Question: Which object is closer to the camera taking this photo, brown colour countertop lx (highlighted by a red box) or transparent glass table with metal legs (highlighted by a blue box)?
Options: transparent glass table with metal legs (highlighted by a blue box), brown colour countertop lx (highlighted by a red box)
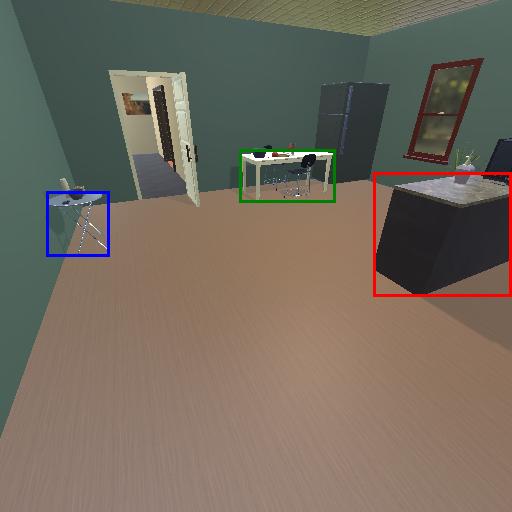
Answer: transparent glass table with metal legs (highlighted by a blue box)